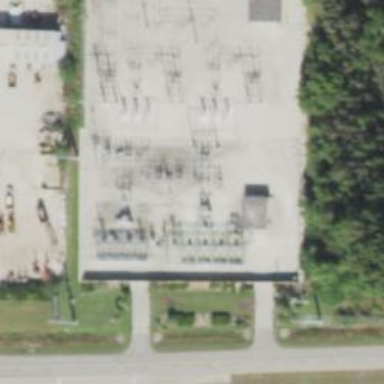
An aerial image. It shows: Switch for power supply.